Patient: sex M, age 63
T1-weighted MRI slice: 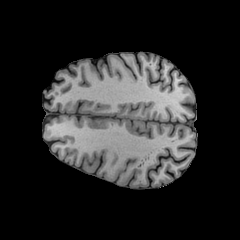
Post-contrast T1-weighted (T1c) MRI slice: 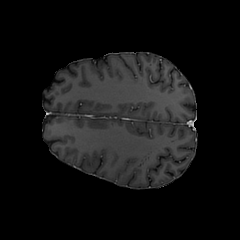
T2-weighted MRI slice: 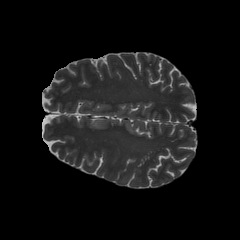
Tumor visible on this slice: yes
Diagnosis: Glioblastoma, IDH-wildtype
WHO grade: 4